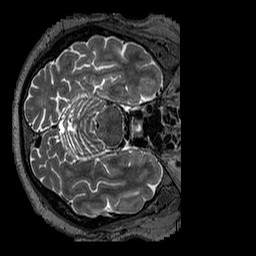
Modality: T2w
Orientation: axial
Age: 66
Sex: male
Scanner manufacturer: siemens
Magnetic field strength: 3 T
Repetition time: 3.2 s
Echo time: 0.567 s